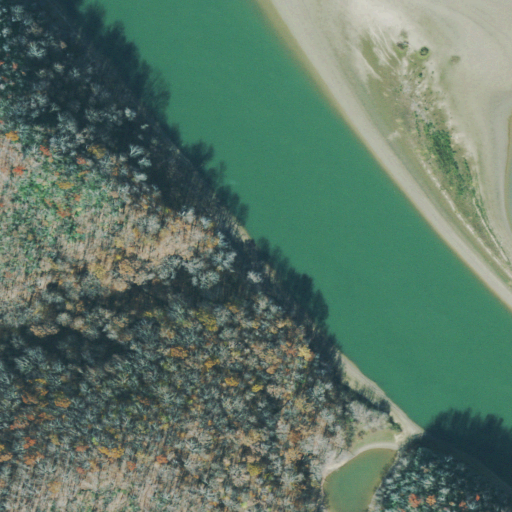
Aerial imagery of valley in Tennessee named Coldbranch Hollow containing open water, deciduous forest, mixed forest, and grassland